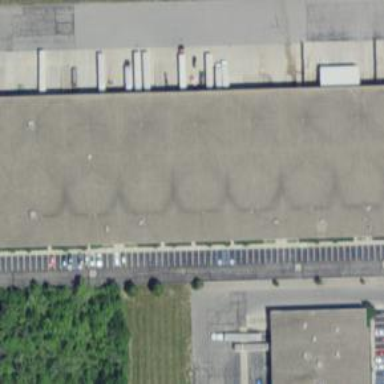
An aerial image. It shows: Industrial building.